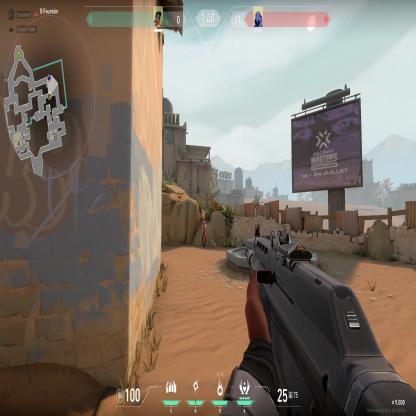
Label: enemy